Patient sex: M
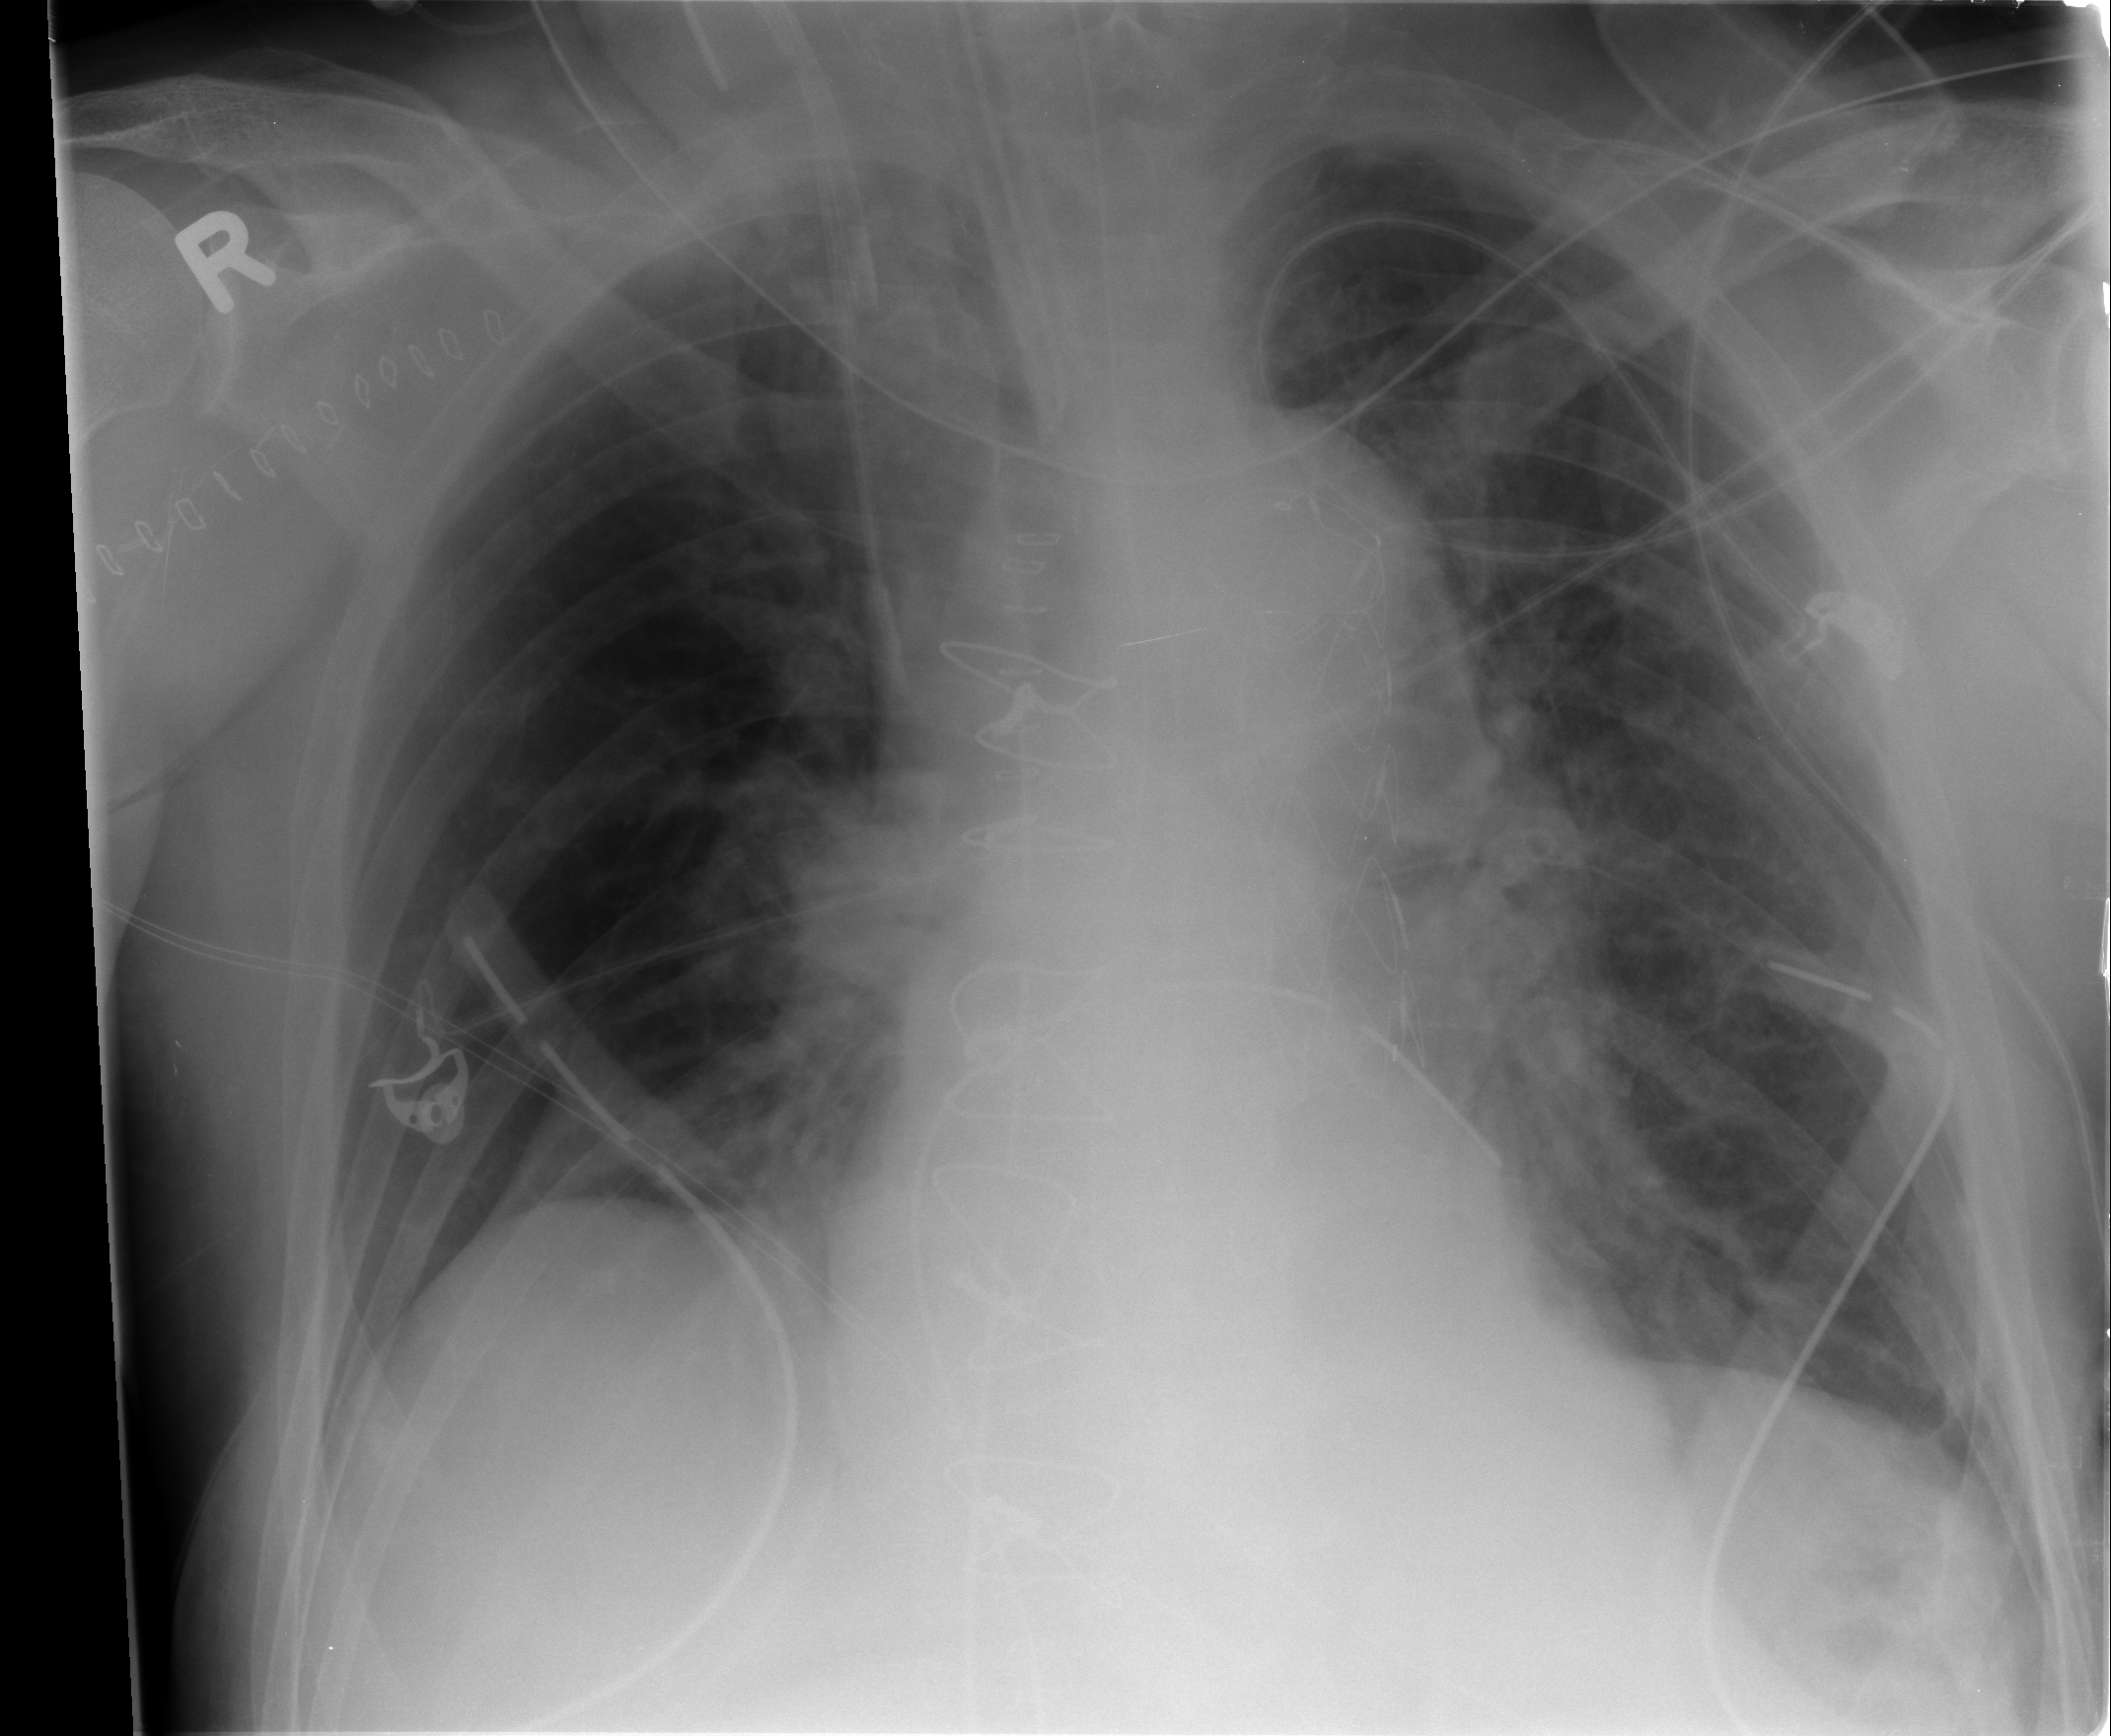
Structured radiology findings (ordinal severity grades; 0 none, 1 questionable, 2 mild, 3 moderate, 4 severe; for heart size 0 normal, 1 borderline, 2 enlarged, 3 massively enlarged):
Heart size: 2
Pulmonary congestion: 2
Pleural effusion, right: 0
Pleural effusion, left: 1
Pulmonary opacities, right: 0
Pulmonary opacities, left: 0
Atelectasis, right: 2
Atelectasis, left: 2